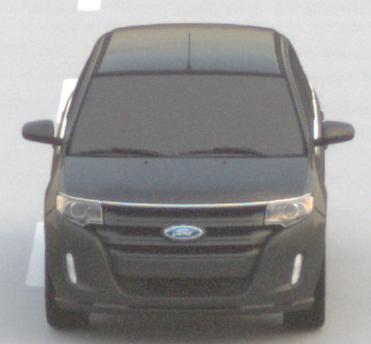
Make: Ford
Model: Edge
Detailed model: Gen. 1 Facelift
Model produced from: 2010
Model produced until: 2015
Doors: 5
Color: gray
Road condition: dry road
Daytime: sunrise or sunset
Contrast: low contrast